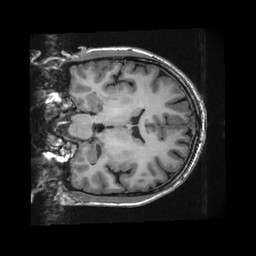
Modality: T1w
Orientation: coronal
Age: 33
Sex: male
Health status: healthy
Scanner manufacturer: ge
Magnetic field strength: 3 T
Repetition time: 0.008396 s
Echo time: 0.003108 s